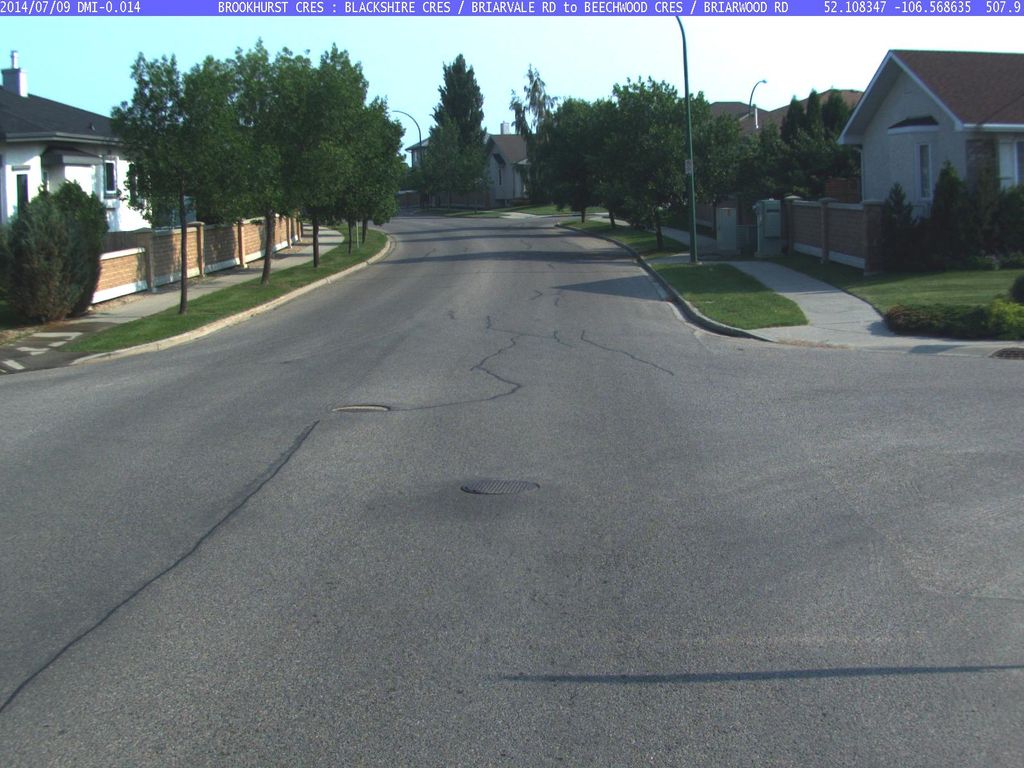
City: saskatoon